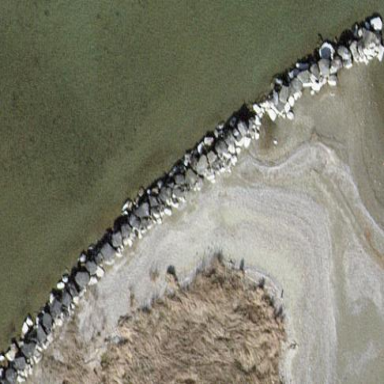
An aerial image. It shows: Breakwater structure.